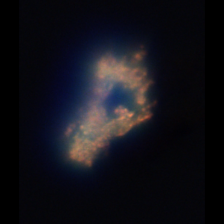
Taxon: Unknown_detritus
Group: Unknown